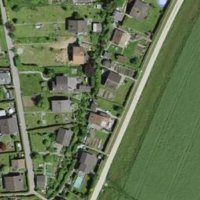
EUNIS habitat code: 53
Species observed at this site:
Sympetrum striolatum